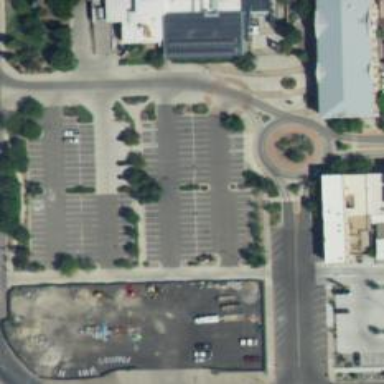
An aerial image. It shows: Parking space is available.